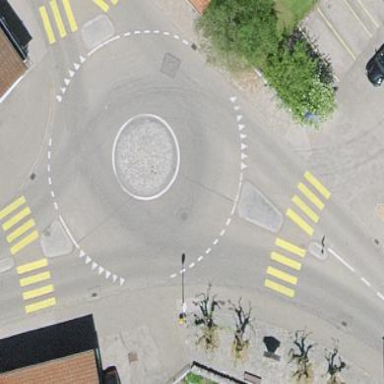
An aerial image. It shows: Secondary road leading to roundabout.